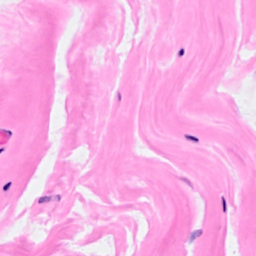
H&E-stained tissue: Breast